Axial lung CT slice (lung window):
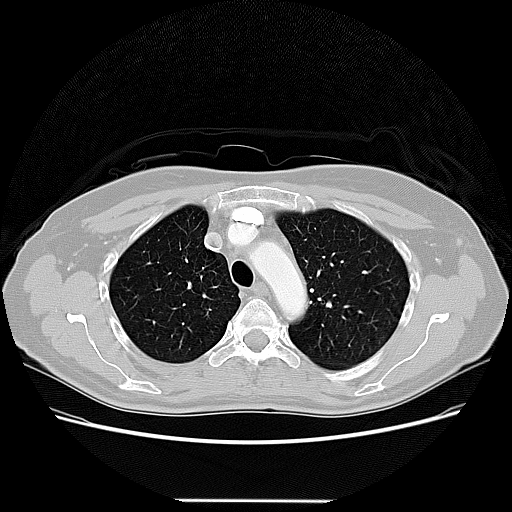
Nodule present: no